Question: We're running a Team City build server which already executes this script locally with no problem. However, when I try to run this script manually I have the following problem:
'''
Windows PowerShell
Copyright (C) 2012 Microsoft Corporation. All rights reserved.
PowerShell Community Extensions Imported.
PS C:\Users\user.domain> cd D:\pkg\platform-2b0c7e3f71f9-BUILD01; powershell.exe -noprofile -executionpolicy Bypass -file D:\pkg\platform-2b0c7e3f71f9-BUILD01\stage.ps1 production \\192.168.x.x\staging \\testserver.domain.com\staging
D:\pkg\platform-2b0c7e3f71f9-BUILD01
Start Staging: 12/15/2014 11:18:14
Verifying target environment configuration and staging targets
Copying source and environment switch
...
Verifying configuration files are valid XML files
Test-Xml : The 'Test-Xml' command was found in the module 'Pscx', but the module could not be loaded. For more information, run 'Import-Module Pscx'.
At D:\pkg\platform-2b0c7e3f71f9-BUILD01\stage.ps1:72 char:9
+ if (!(Test-Xml $file))
+ ~~~~~~~~
+ CategoryInfo : ObjectNotFound: (Test-Xml:String) [], CommandNotFoundException
+ FullyQualifiedErrorId : CouldNotAutoloadMatchingModule
'''
So I see the PowerShell Community Extenstions are getting imported (line 4) which makes me wonder what is going on. I am running the script as the exact same user that runs it under Team City. I've checked the build step I'm trying to replicate:

and I can't think of anything that I've missed (working directory option is set to the script file's directory). Any ideas would be appreciated...
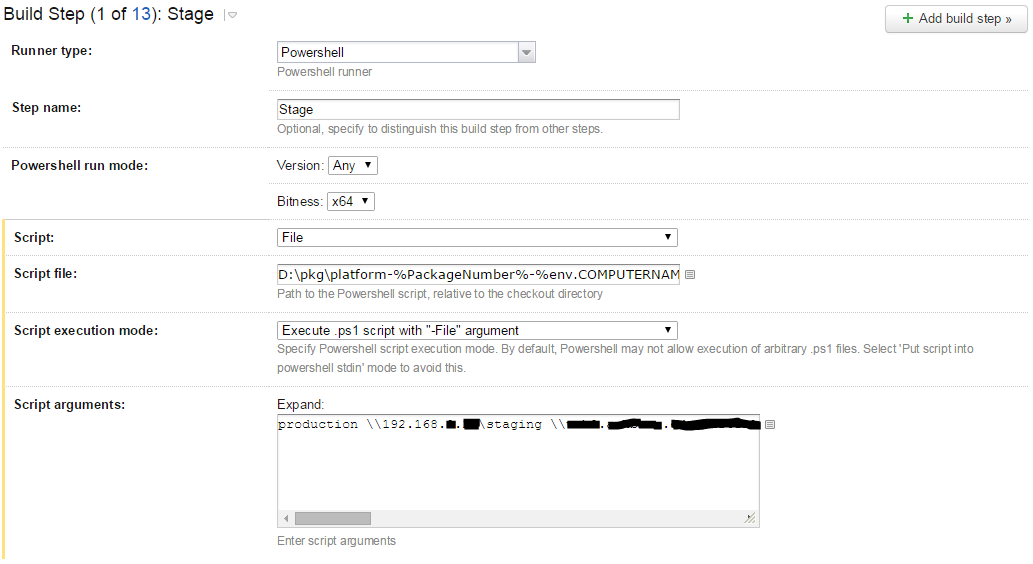
Answer: Line 4 loads Pscx, Line 5 opens up a new powershell session with -NoProfile option, so it's unlikely that Pscx is loaded in that Powershell session.